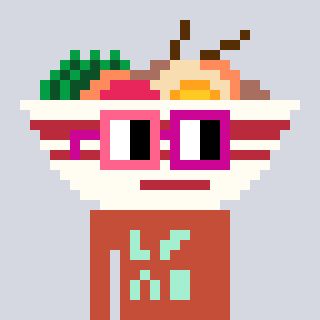
a pixel art character with square pink and red glasses, a noodles-shaped head and a rust-colored body on a cool background